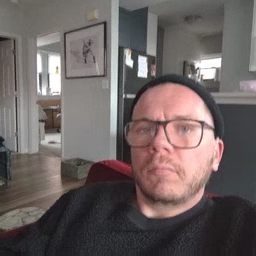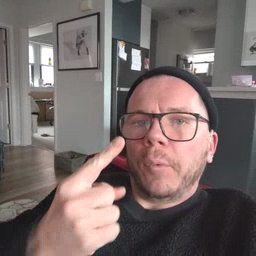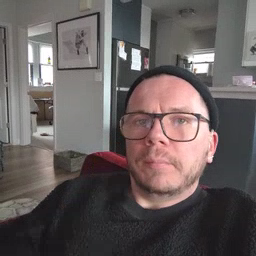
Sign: first